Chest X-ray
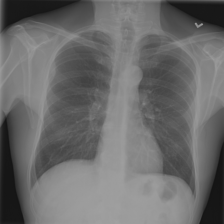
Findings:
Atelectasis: negative
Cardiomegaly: negative
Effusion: negative
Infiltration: negative
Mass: negative
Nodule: negative
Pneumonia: negative
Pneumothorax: negative
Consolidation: negative
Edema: negative
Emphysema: negative
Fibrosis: negative
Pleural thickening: negative
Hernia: negative